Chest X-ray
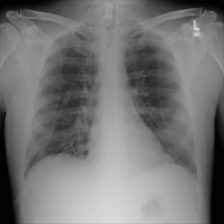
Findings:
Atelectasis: positive
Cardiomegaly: negative
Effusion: negative
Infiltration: positive
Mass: negative
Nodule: negative
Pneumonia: negative
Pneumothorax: negative
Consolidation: negative
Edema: negative
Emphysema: negative
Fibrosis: negative
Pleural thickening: negative
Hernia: negative